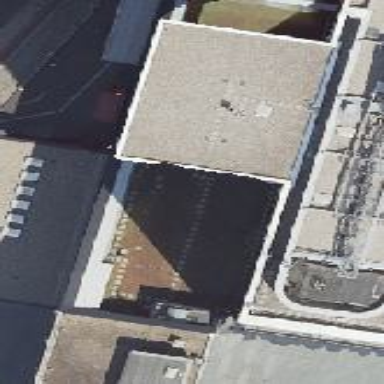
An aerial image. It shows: Part of the building is designated for commercial use.